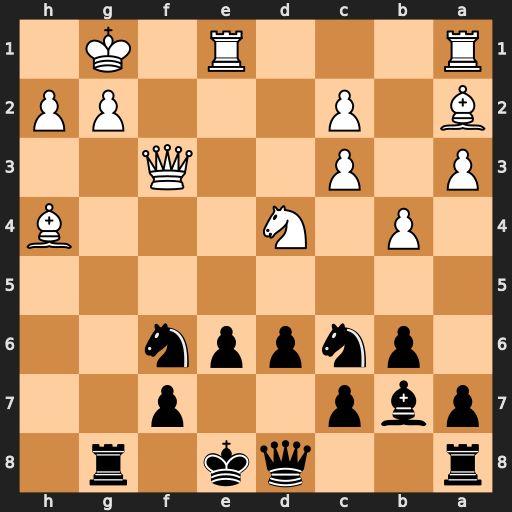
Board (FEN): r2qk1r1/pbp2p2/1pnppn2/8/1P1N3B/P1P2Q2/B1P3PP/R3R1K1
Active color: b
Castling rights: q
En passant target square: -
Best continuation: Nxd4 Qxb7 Rb8 Bxf6 Rxb7